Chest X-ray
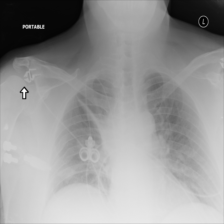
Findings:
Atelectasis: negative
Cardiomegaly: negative
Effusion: negative
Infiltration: negative
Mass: positive
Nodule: positive
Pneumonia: negative
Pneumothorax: negative
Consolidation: positive
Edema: negative
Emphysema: negative
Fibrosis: negative
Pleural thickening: negative
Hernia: negative